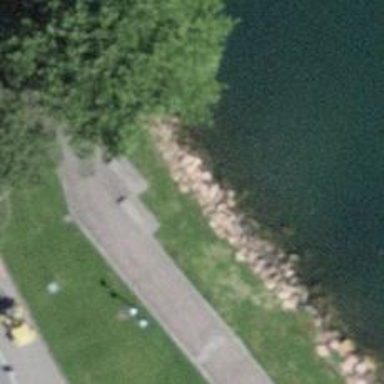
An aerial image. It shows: Bench.